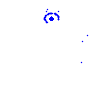
Particle: pion